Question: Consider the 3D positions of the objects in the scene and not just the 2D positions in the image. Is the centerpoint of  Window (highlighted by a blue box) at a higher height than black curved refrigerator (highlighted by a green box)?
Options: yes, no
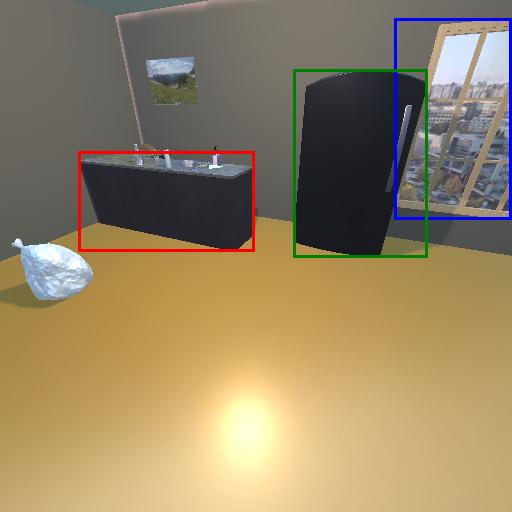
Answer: yes